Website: home-depot
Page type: customer-info-address
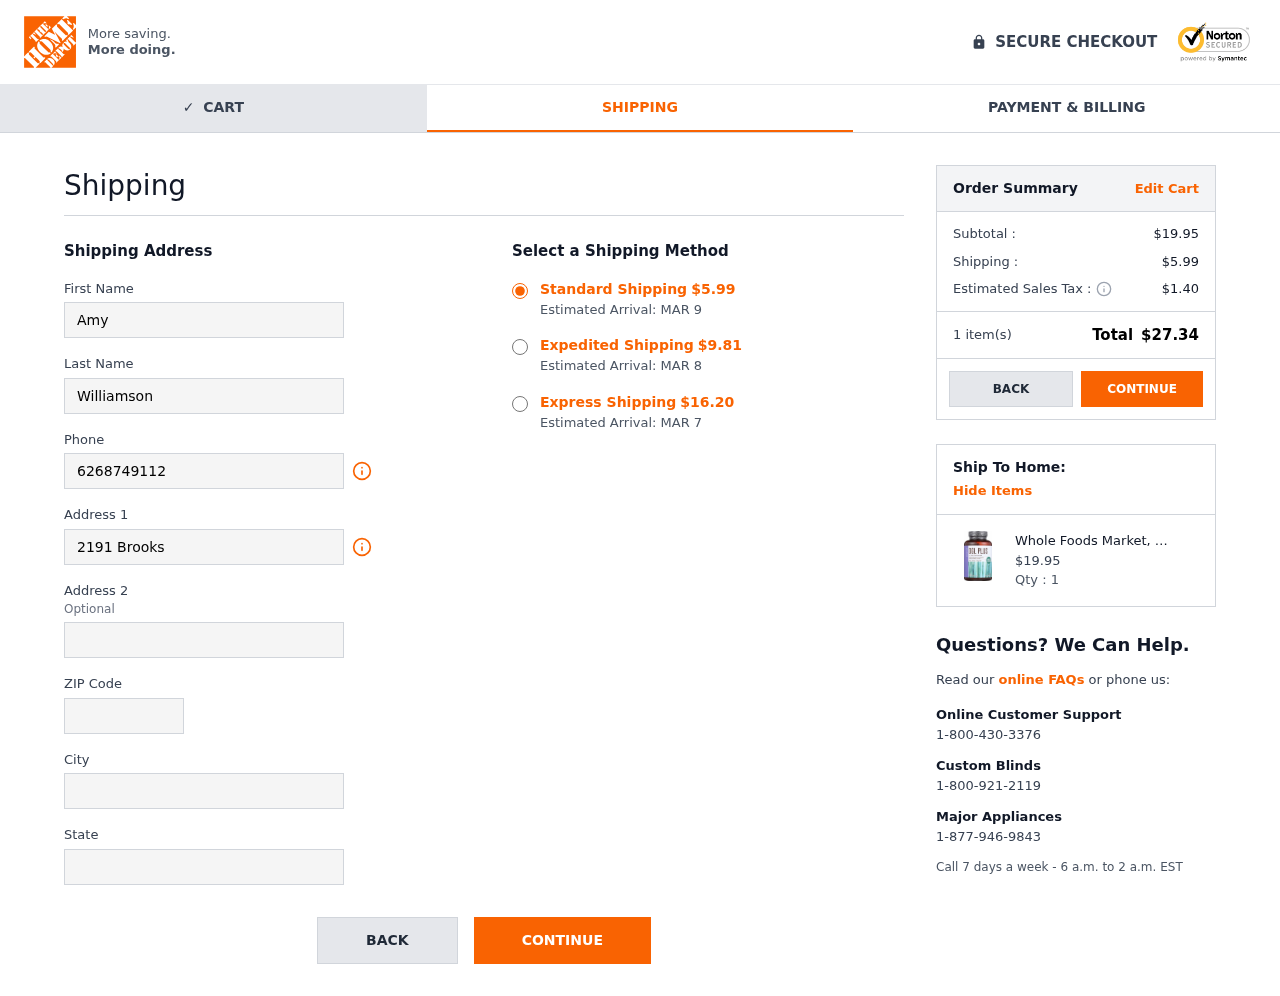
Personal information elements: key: PII_CITY
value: Fordfort
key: PII_FIRSTNAME
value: Amy
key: PII_LASTNAME
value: Williamson
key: PII_PHONE
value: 6268749112
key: PII_POSTCODE
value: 72467
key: PII_STATE
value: New Jersey
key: PII_STREET
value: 2191 Brooks Mountains Suite 956
Product elements: key: PRODUCT1_NAME
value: Whole Foods Market, DGL Plus, 100 ct
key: PRODUCT1_PRICE
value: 19.95
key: PRODUCT1_QUANTITY
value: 1
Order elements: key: ORDER_SHIPPING_COST
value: $5.99
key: ORDER_DELIVERY_DATE
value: Estimated Arrival: MAR 9
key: ORDER_SHIPPING_COST_EXPEDITED
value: $9.81
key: ORDER_DELIVERY_DATE_EXPEDITED
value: Estimated Arrival: MAR 8
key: ORDER_SHIPPING_COST_EXPRESS
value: $16.20
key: ORDER_DELIVERY_DATE_EXPRESS
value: Estimated Arrival: MAR 7
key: ORDER_SUBTOTAL
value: $19.95
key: ORDER_TAX
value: $1.40
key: ORDER_NUM_ITEMS
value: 1 item(s)
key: ORDER_TOTAL
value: $27.34